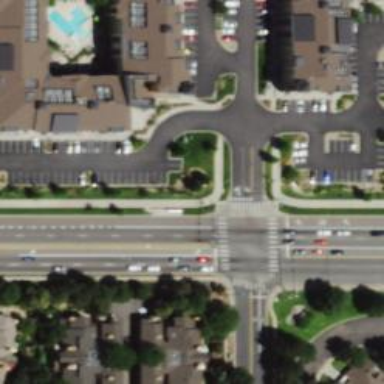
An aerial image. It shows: Asphalt road in residential area.